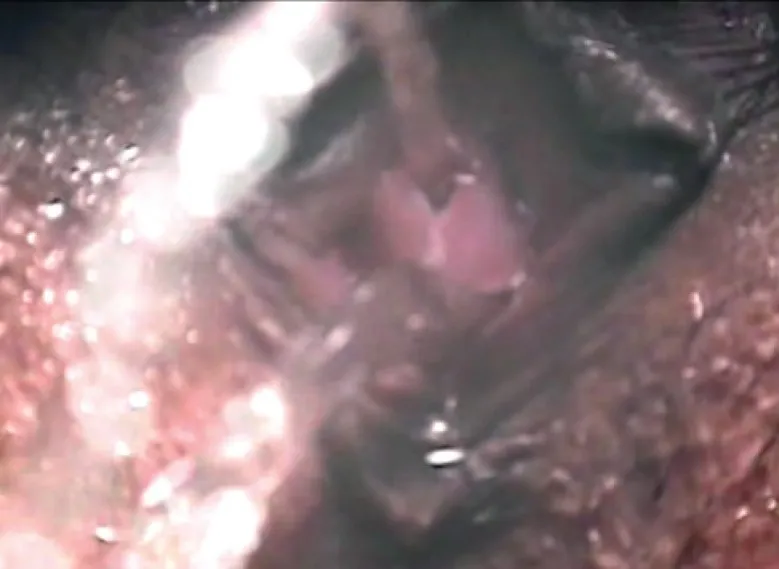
Voluntary micturition via both the vagina and urethra.
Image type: medical_photograph (other_medical_photograph)